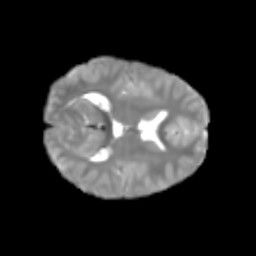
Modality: T2w
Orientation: axial
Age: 6
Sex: male
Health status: healthy